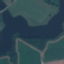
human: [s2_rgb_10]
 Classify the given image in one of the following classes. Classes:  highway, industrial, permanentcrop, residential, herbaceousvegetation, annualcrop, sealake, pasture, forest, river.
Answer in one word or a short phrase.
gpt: River